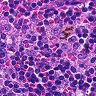
Metastatic tissue present: no